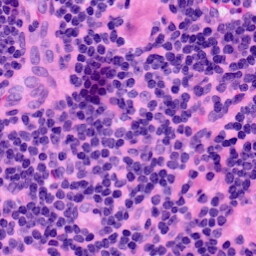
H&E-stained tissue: LymphNode